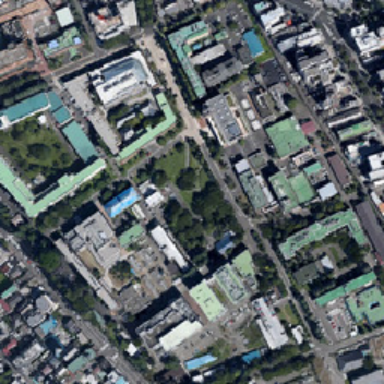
There are a lot of green roofs in the land .